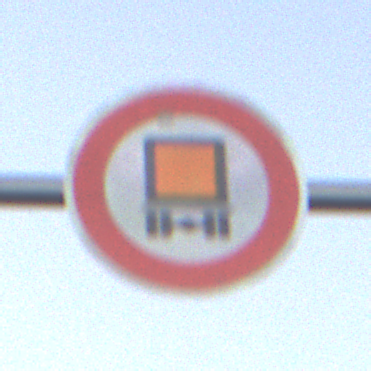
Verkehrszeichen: VerbotKennzeichnungspflichtigeKraftfahrzeugeGefaehrlicheGueter
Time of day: SunriseSunset
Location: Outdoor (Nature)
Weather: PartlyCloudy
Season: NotSpecified
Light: Natural